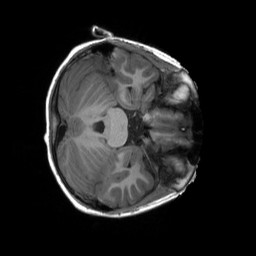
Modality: T1w
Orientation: axial
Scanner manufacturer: siemens
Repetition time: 2.3 s
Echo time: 0.00229 s